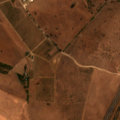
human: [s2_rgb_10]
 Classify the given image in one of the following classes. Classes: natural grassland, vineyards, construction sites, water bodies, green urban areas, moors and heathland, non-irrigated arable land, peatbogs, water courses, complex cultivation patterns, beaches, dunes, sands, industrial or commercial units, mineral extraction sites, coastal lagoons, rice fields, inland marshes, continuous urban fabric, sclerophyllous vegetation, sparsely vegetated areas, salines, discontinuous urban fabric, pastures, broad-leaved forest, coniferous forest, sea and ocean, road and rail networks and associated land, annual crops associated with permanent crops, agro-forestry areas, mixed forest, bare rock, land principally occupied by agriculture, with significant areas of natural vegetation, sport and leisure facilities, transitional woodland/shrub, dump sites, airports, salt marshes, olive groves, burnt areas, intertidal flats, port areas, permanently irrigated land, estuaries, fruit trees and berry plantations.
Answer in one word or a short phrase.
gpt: non-irrigated arable land, vineyards, pastures, agro-forestry areas, broad-leaved forest, transitional woodland/shrub